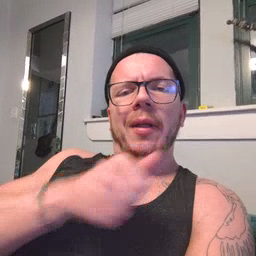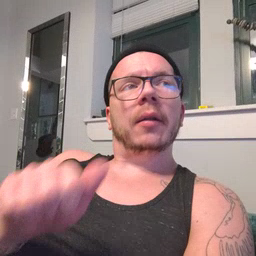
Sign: any